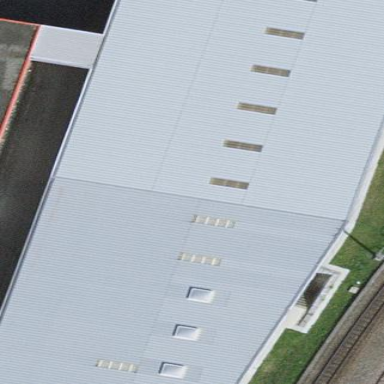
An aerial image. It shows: Industrial building.